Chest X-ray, PA view. Patient: 60 years old, sex F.
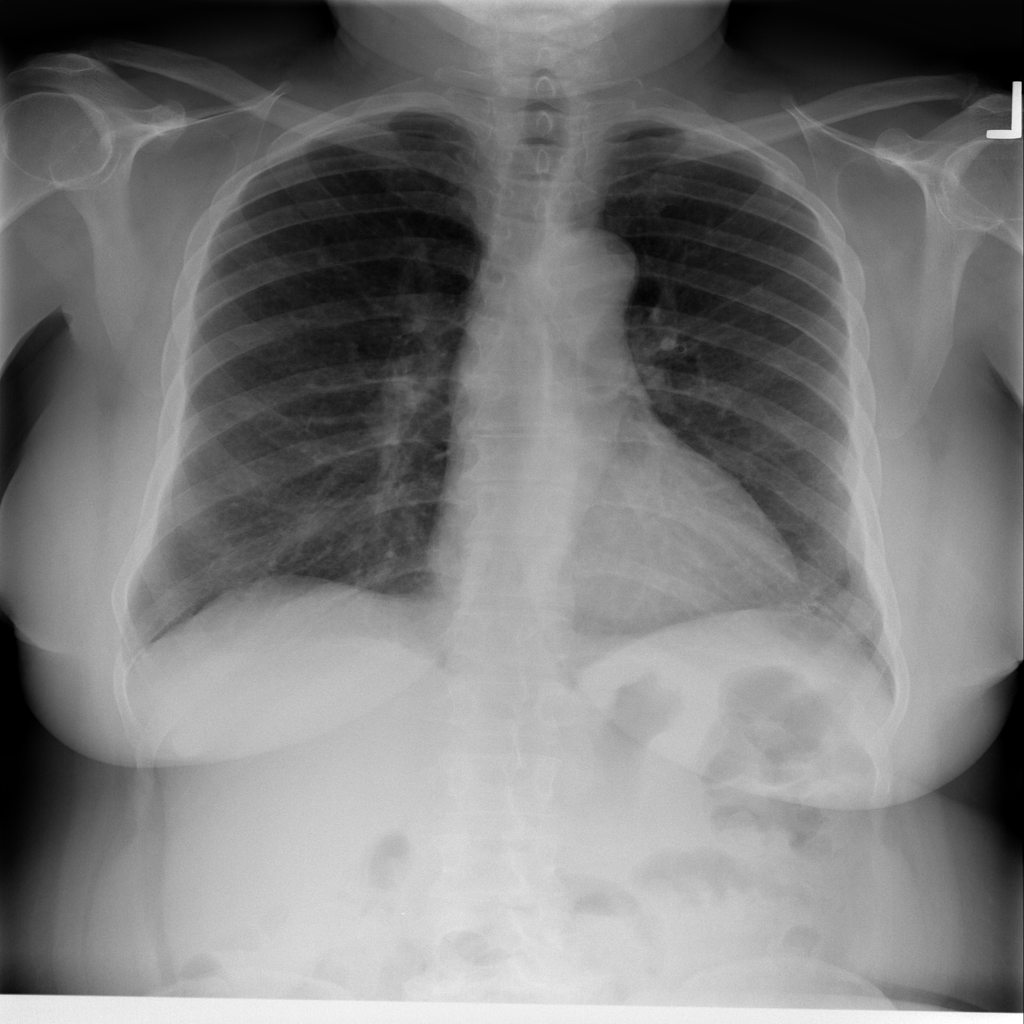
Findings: No Finding